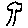
Label: tree